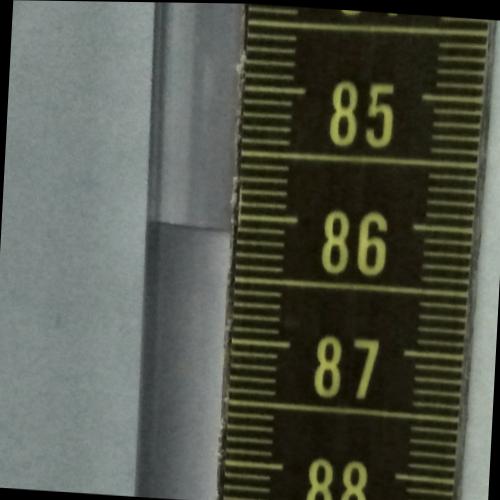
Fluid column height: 86.1 cm